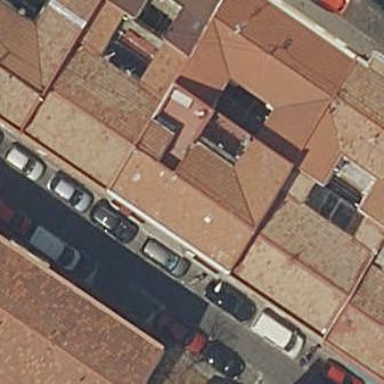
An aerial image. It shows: View of apartment building.